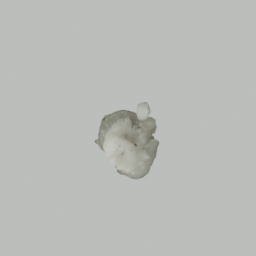
Label: nature